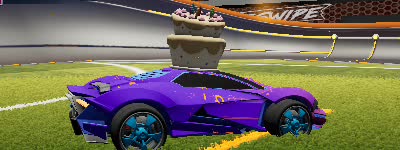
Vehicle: werewolf